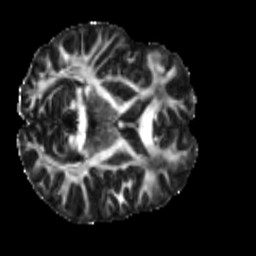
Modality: FA
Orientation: axial
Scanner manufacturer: siemens
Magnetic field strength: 3 T
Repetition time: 4 s
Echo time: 0.0594 s